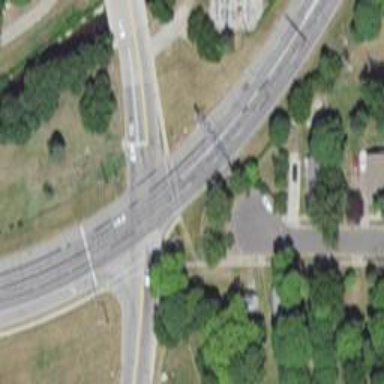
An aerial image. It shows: Marked crossing on footway.